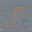
Label: 8